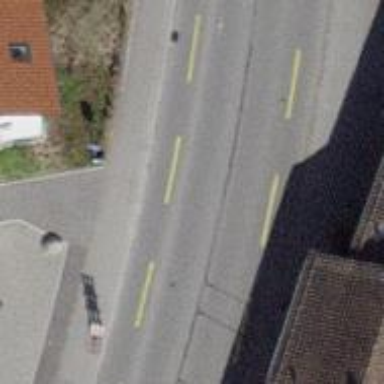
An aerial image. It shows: Secondary road with designated cycle lane.